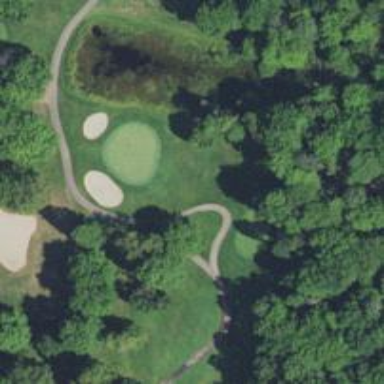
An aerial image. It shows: Service road designated as golf cart path.